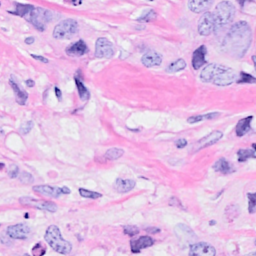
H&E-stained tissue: Breast